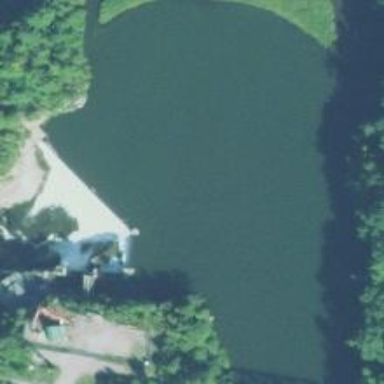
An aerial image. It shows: Dam along waterway.